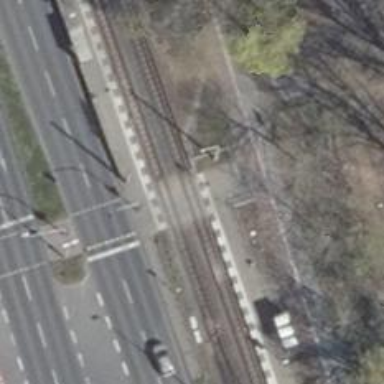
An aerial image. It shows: Tram crossing on the railway.